Question: When I write: "integralfrom1to10ofx^2)+integralfrom1to10ofx^3)",
I expect my regex:
'''
// INTEGRAL BASIC
Pattern integralFinalPattern = Pattern.compile("integralfrom(.*)to(.*)of(.*)\)");
Matcher integralFinalMatcher = integralFinalPattern.matcher(regexDedicatedString);
if(integralFinalMatcher.find()){
String integral_user_input = integralFinalMatcher.group(0);
String integral_lower_index = integralFinalMatcher.group(1);
String integral_upper_index = integralFinalMatcher.group(2);
String integral_formula = integralFinalMatcher.group(3);
String ultimateLatexIntegral = "(\int_{"+ integral_lower_index
+"}^{"+ integral_upper_index +"} " + integral_formula + ")";
mathFormula = mathFormula.replace(integral_user_input, ultimateLatexIntegral);
}
'''
to match these two strings separately, but for now it would interpret it as one.
And in result of it I'd get the following latex SVG:

I would like to have output with two separate integrals, like here:
<URL>
How can I achieve this with regex?
Obviously, I seek for an idea that would make it work for more than two pieces.
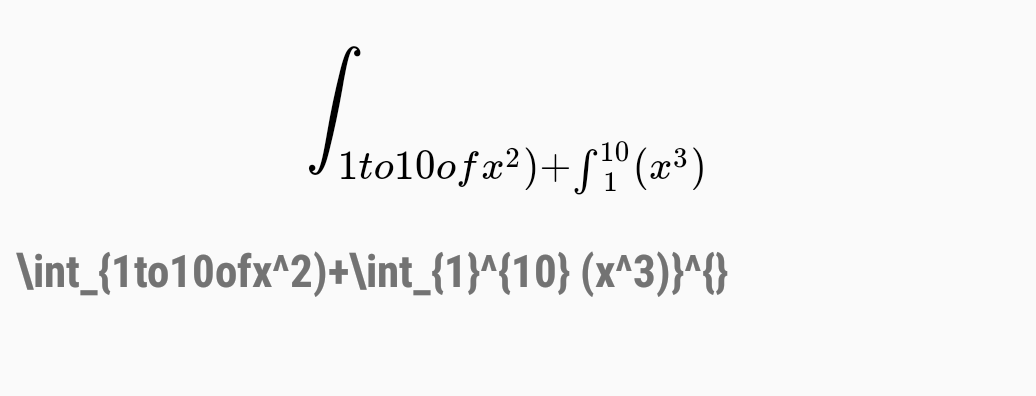
Answer: You're doing a lot of work that the Matcher class can do for you. Check it out:
'''
Pattern p = Pattern.compile("integralfrom(?<upper>.*?)to(?<lower>.*?)of(?<formula>.*?)\)");
Matcher m = p.matcher(subject);
result = m.replaceAll("\\int_{${upper}}^{${lower}} (${formula})");
'''
With an input of '"integralfrom1to10ofx^2)+integralfrom1to10ofx^3)"', the result is:
'''
\int_{1}^{10} (x^2)+\int_{1}^{10} (x^3)
'''